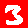
Digit: 3